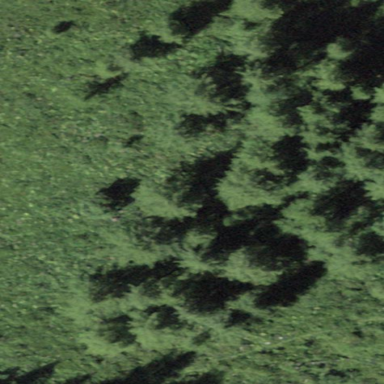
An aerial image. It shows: Forest area.